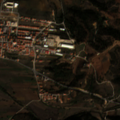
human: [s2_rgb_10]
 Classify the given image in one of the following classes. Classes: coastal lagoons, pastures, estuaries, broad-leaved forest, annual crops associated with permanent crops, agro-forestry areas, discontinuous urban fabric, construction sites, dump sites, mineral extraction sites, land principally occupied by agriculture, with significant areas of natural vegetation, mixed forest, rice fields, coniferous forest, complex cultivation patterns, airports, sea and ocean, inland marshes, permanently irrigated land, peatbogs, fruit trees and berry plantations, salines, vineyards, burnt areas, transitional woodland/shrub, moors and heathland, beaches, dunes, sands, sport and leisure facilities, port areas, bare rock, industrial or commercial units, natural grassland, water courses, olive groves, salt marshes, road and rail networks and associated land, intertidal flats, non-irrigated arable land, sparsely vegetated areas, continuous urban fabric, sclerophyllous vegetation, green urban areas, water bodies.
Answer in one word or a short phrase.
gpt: discontinuous urban fabric, permanently irrigated land, land principally occupied by agriculture, with significant areas of natural vegetation, sclerophyllous vegetation, transitional woodland/shrub